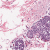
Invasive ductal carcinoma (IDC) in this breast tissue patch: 0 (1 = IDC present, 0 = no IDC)